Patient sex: F
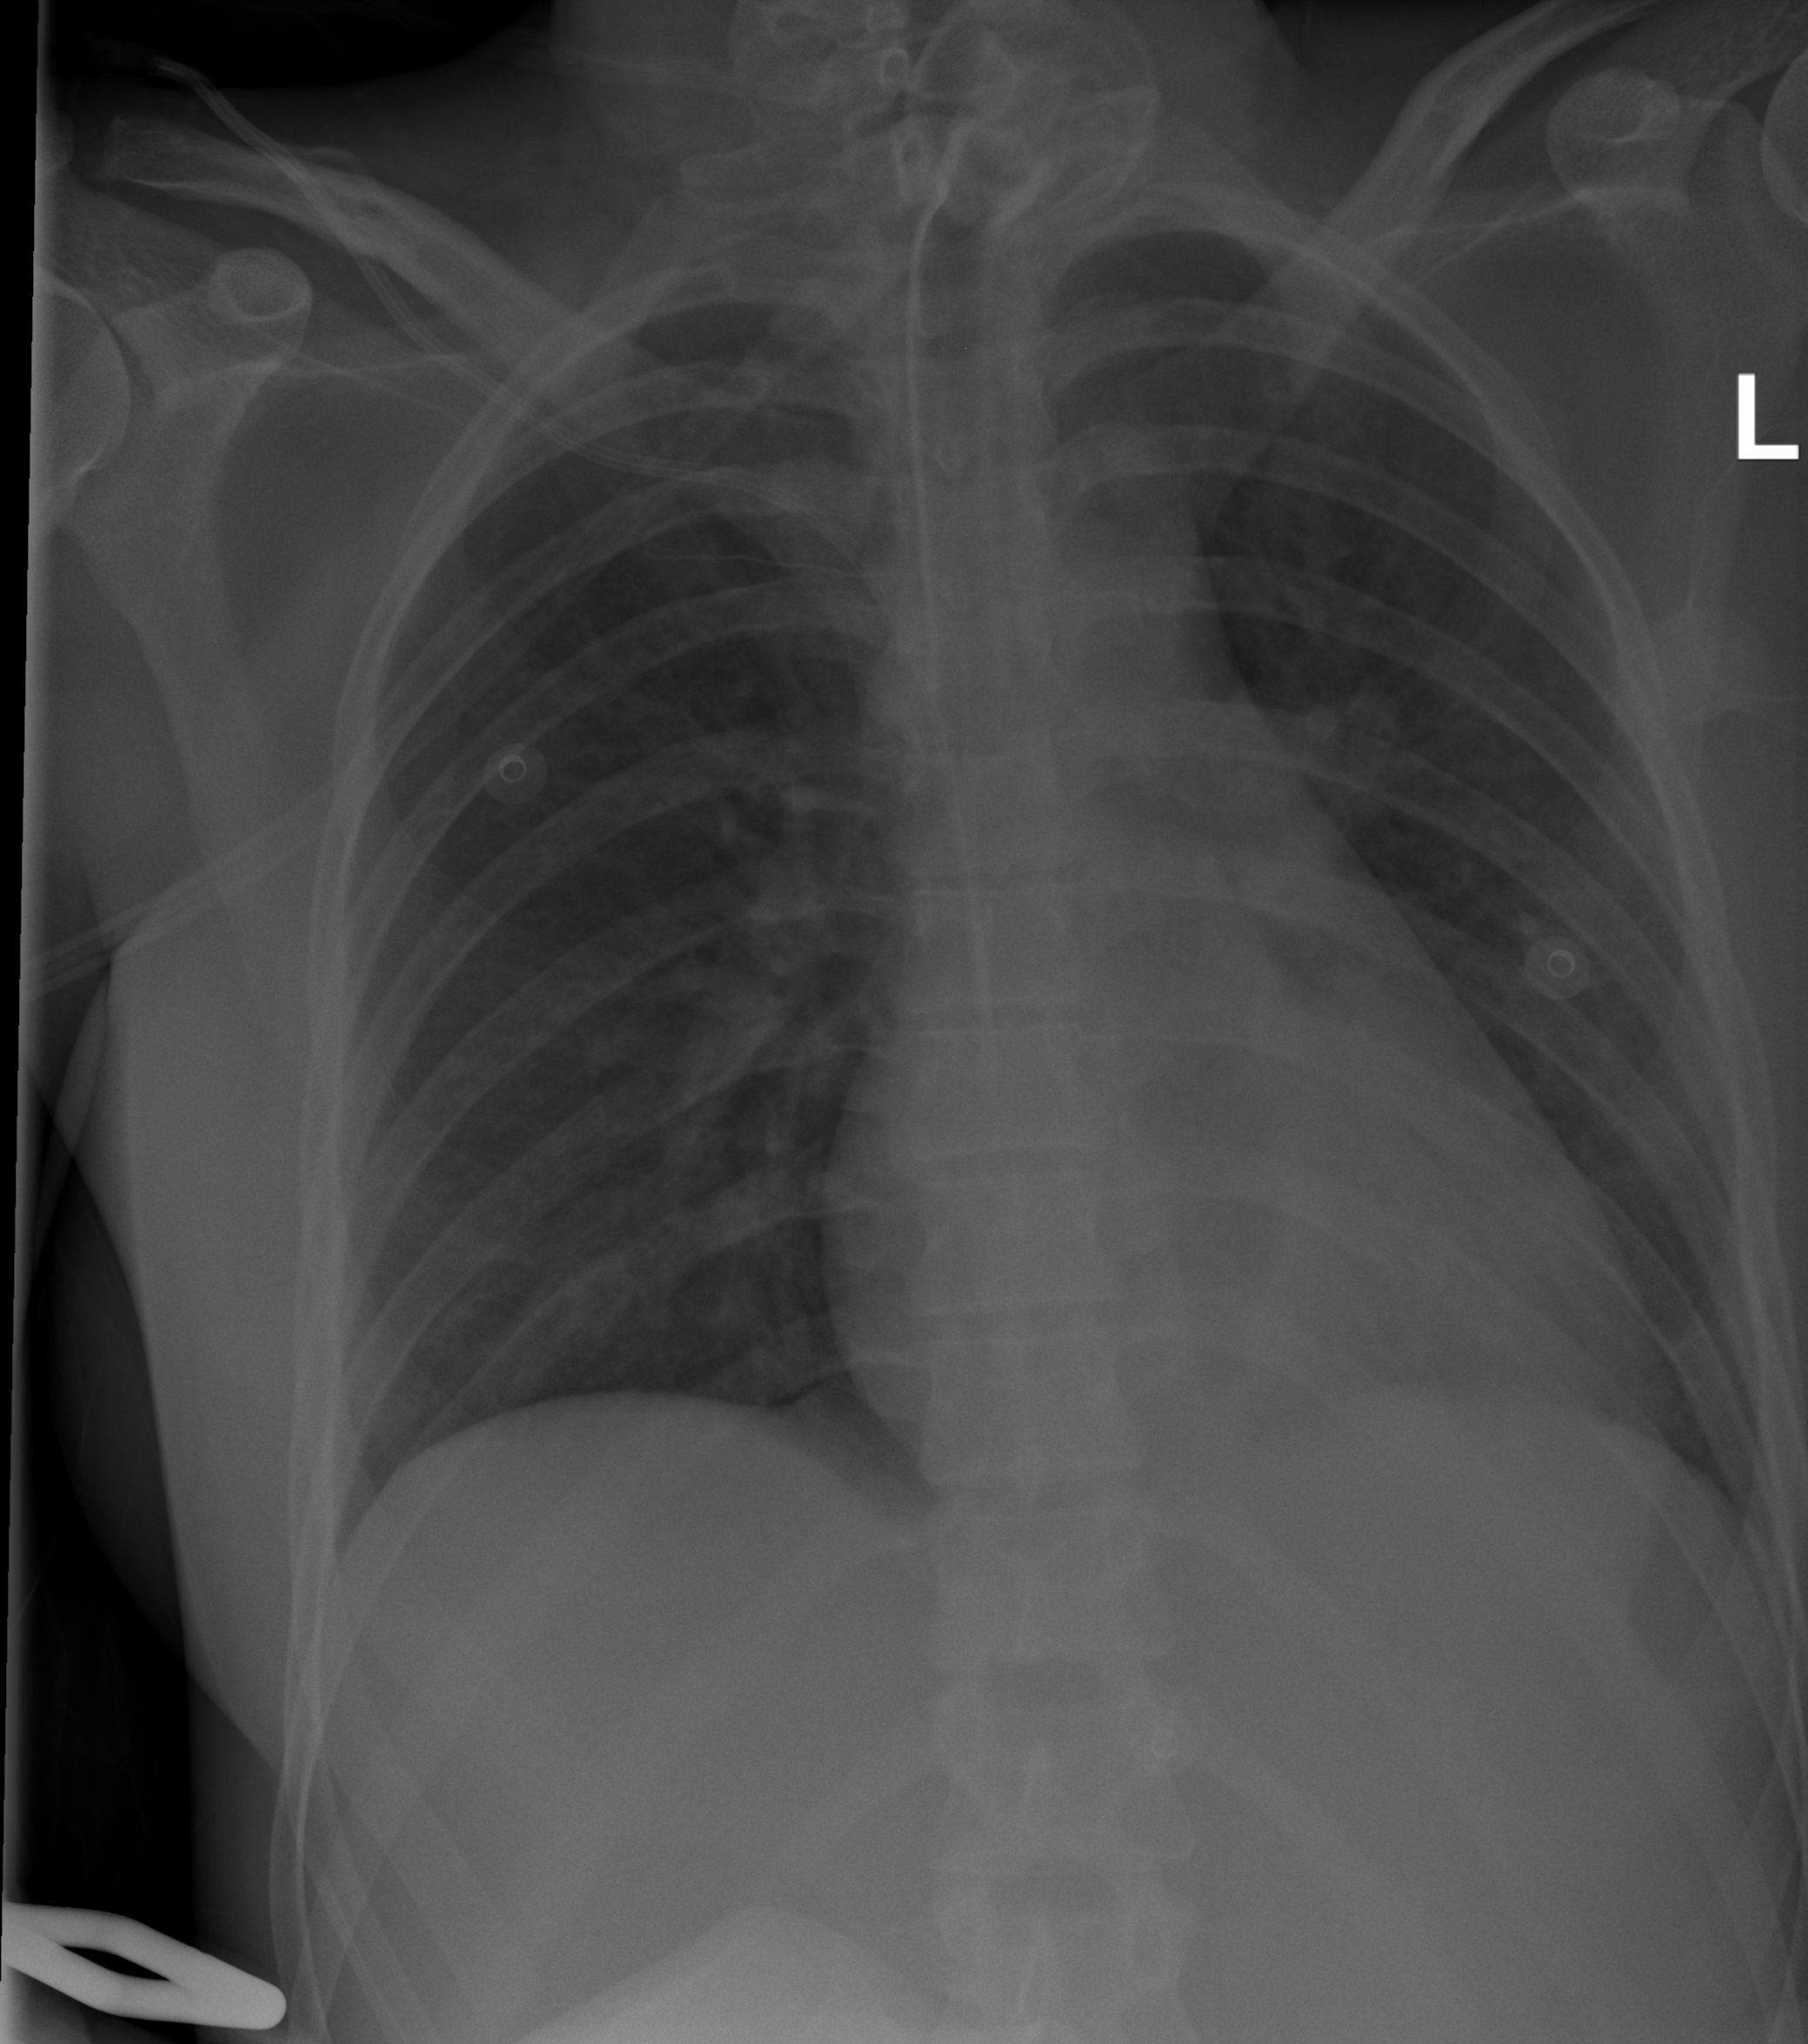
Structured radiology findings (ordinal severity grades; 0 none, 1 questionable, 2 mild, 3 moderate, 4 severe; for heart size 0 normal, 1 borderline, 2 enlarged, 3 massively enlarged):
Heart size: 0
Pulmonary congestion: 0
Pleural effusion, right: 0
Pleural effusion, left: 2
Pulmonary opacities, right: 0
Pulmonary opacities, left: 0
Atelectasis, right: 0
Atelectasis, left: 2